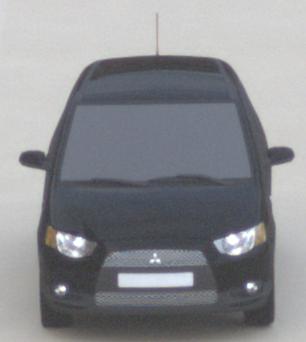
Make: Mitsubishi
Model: Colt 1.1
Detailed model: Colt (VI)
Model produced from: 2008/11
Model produced until: 2010/10
Doors: 3
Color: black
Road condition: dry road
Daytime: morning or afternoon
Contrast: low contrast